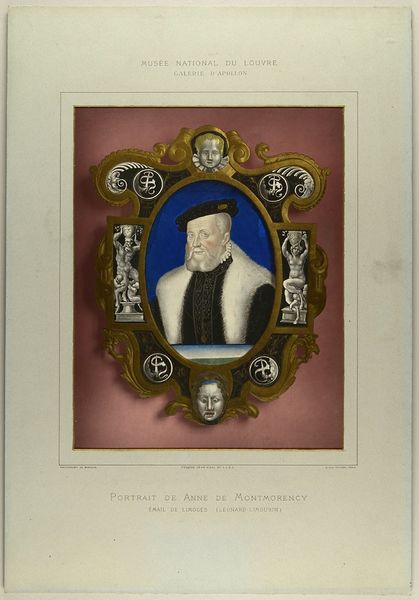
Künstler: Léon Vidal
Standort: Hamburg
Institution: Museum für Kunst und Gewerbe Hamburg
Schlagwörter: bildnis, portrait, papier, foto, fotografie, photographie, photo, kunstgewerbe, kunsthandwerk, verfahren, lichtbild, objektstudie, kunstwerke, konterfei, sachfotografie, industriedesign, bildwerke, angewandte und bildende kunst, hessische systematik, porträt, objektstudien, sachphotographie, reproduktionsfotografie, kunstreproduktion, reproduktionsphotographie, fotochromdruck, orell, füßli, photochromdruck, photochrom